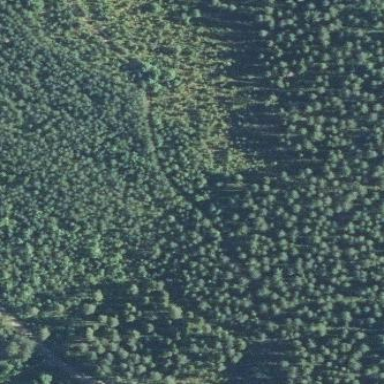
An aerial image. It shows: Patch of scrub vegetation.